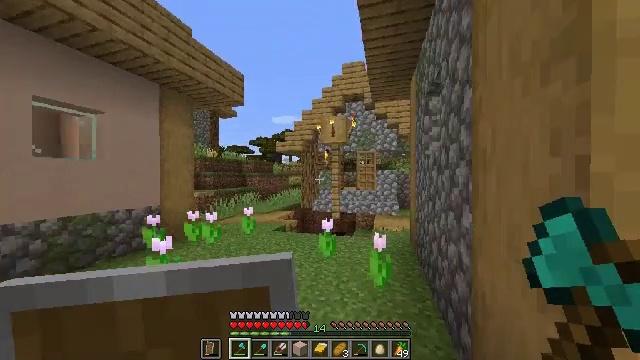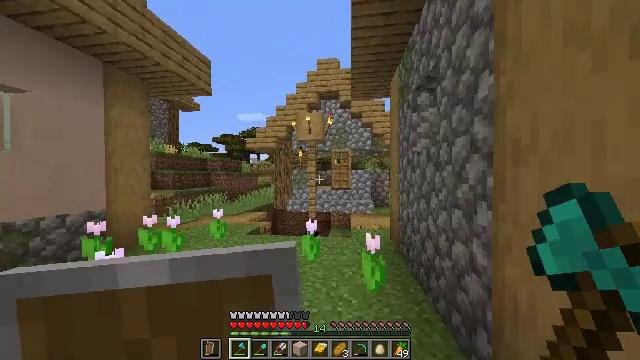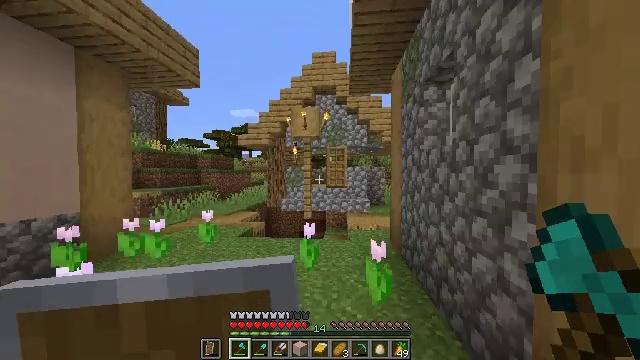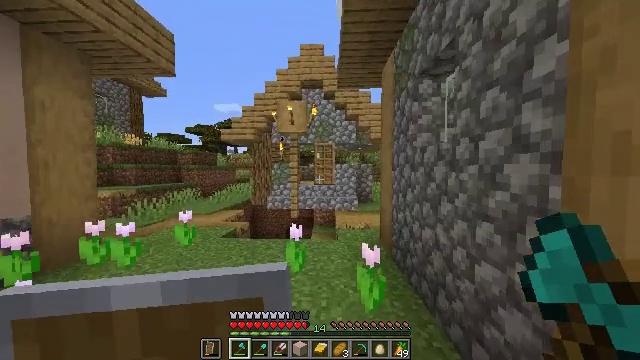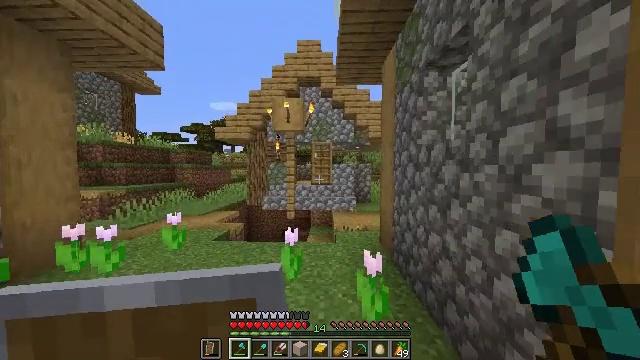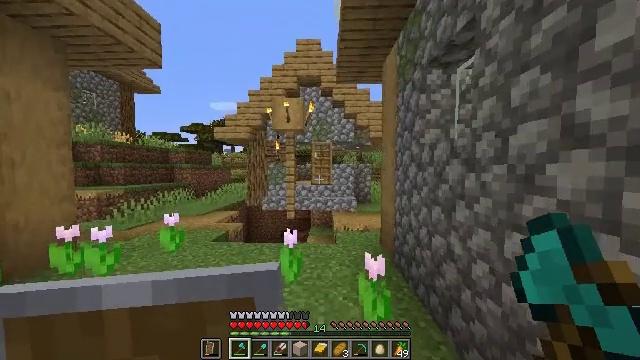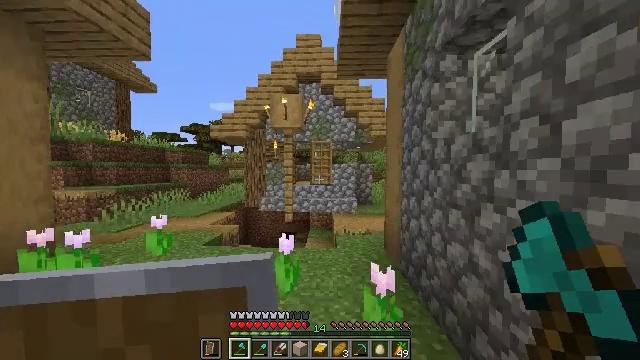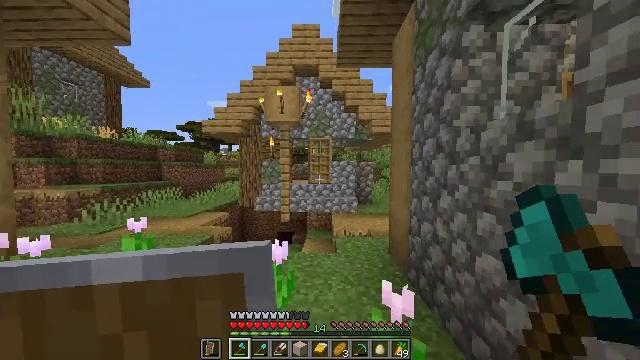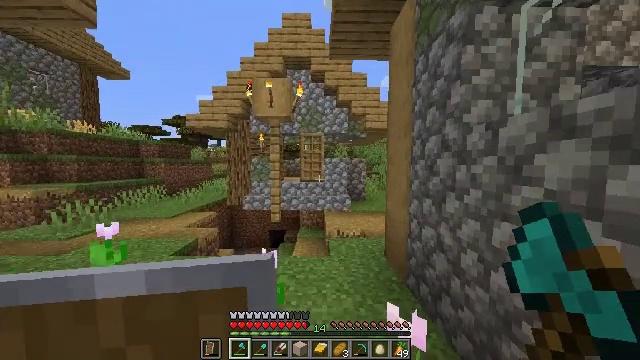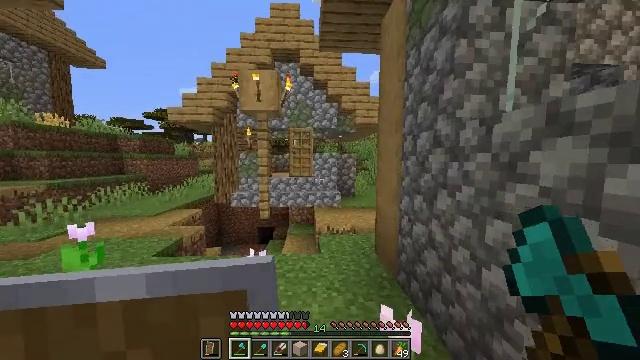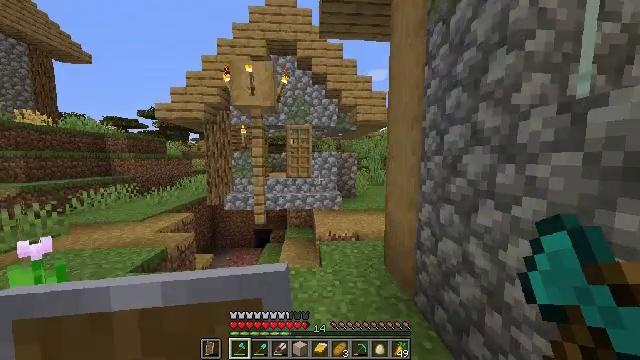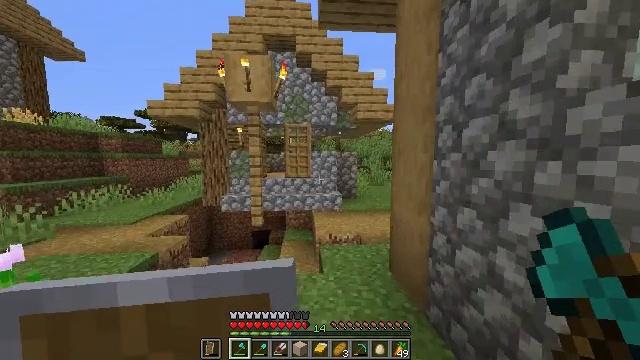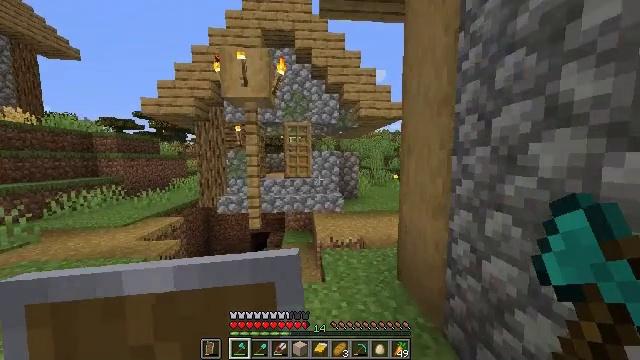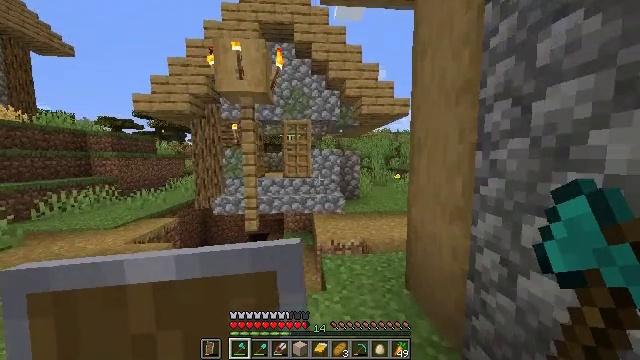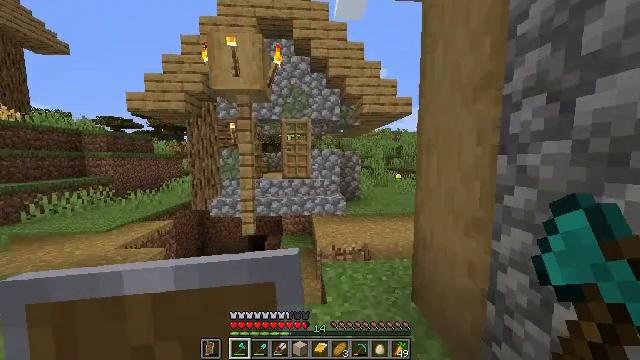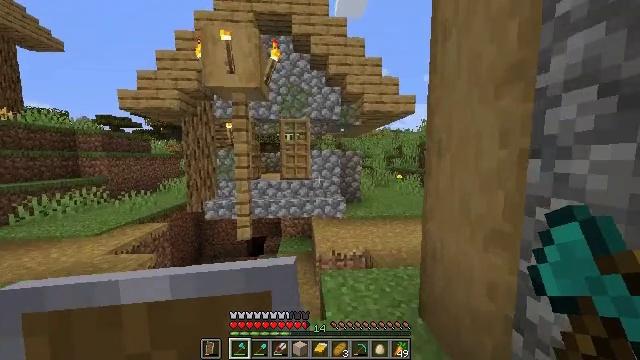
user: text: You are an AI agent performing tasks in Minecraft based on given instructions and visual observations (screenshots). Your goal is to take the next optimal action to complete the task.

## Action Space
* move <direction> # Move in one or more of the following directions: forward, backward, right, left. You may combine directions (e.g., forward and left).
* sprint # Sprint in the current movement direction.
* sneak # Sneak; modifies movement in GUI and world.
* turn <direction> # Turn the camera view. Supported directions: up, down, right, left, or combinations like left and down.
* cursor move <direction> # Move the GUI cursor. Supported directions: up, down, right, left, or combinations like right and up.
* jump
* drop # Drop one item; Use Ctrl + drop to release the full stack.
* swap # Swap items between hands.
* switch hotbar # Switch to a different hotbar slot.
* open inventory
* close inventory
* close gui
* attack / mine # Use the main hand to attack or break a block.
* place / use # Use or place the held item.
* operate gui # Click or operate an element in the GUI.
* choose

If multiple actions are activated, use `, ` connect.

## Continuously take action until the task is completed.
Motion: motion action
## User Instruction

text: Collect the oak door by breaking it.
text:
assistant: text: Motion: move forward, sprint, turn right
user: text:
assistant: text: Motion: move forward, sprint, turn right
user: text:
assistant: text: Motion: move forward, sprint, turn right
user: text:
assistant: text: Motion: move forward, sprint
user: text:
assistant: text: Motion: move forward, sprint
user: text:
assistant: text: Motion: move forward, sprint
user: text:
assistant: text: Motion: move forward, sprint
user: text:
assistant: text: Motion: move forward, sprint, turn right
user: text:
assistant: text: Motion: move forward, sprint, turn right and down
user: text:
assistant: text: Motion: move forward, sprint
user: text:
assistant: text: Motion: move forward, sprint
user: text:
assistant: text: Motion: move forward, sprint
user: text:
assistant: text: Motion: move forward, sprint
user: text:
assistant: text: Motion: move forward, sprint
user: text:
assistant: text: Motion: move forward, sprint
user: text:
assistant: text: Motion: move forward, sprint
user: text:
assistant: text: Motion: move forward, sprint
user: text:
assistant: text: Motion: move forward, sprint
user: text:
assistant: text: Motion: move forward, sprint
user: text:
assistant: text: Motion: move forward, sprint
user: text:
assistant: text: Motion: move forward and move right, sprint
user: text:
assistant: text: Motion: move forward and move right, sprint, turn left
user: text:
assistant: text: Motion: move forward and move right, sprint, turn left and up
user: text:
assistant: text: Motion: move forward and move right, sprint, turn left and up
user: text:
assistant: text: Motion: move forward and move right, sprint
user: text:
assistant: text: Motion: move forward and move right, sprint, turn left
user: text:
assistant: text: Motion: move forward and move right, sprint, turn left
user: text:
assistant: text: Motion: move forward and move right, sprint, turn left and up
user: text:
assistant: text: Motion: move forward and move right, sprint, turn left and up
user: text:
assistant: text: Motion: move forward and move right, sprint, turn left and up